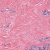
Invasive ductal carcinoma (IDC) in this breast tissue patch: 1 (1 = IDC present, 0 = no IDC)